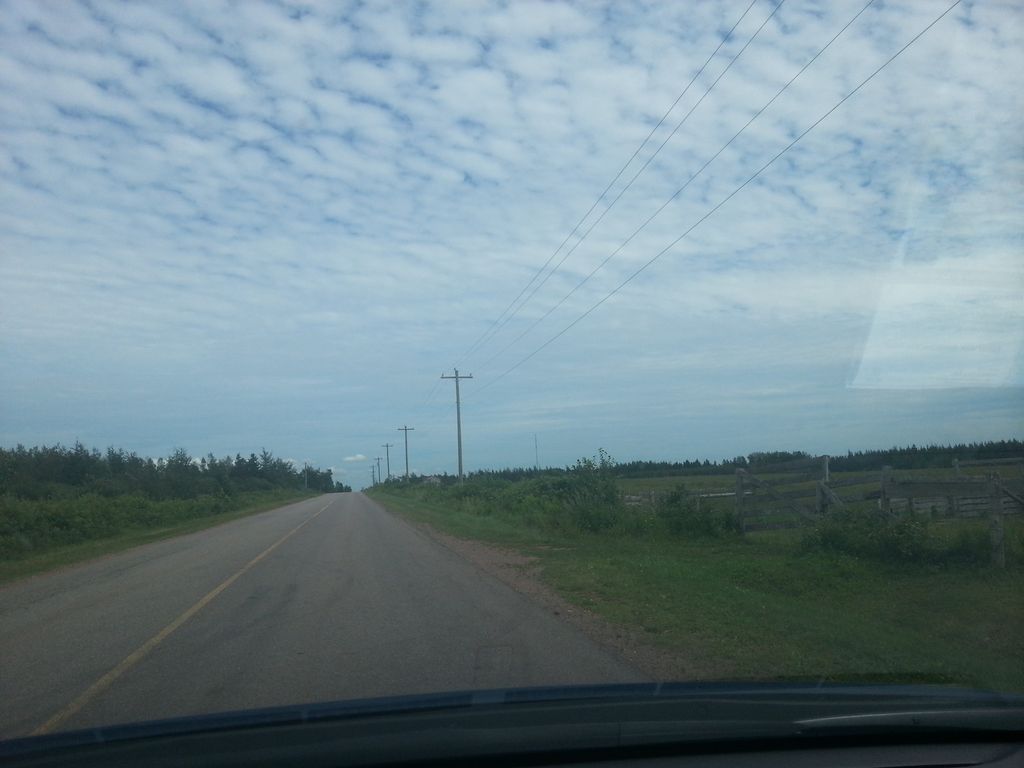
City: charlottetown